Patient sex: F
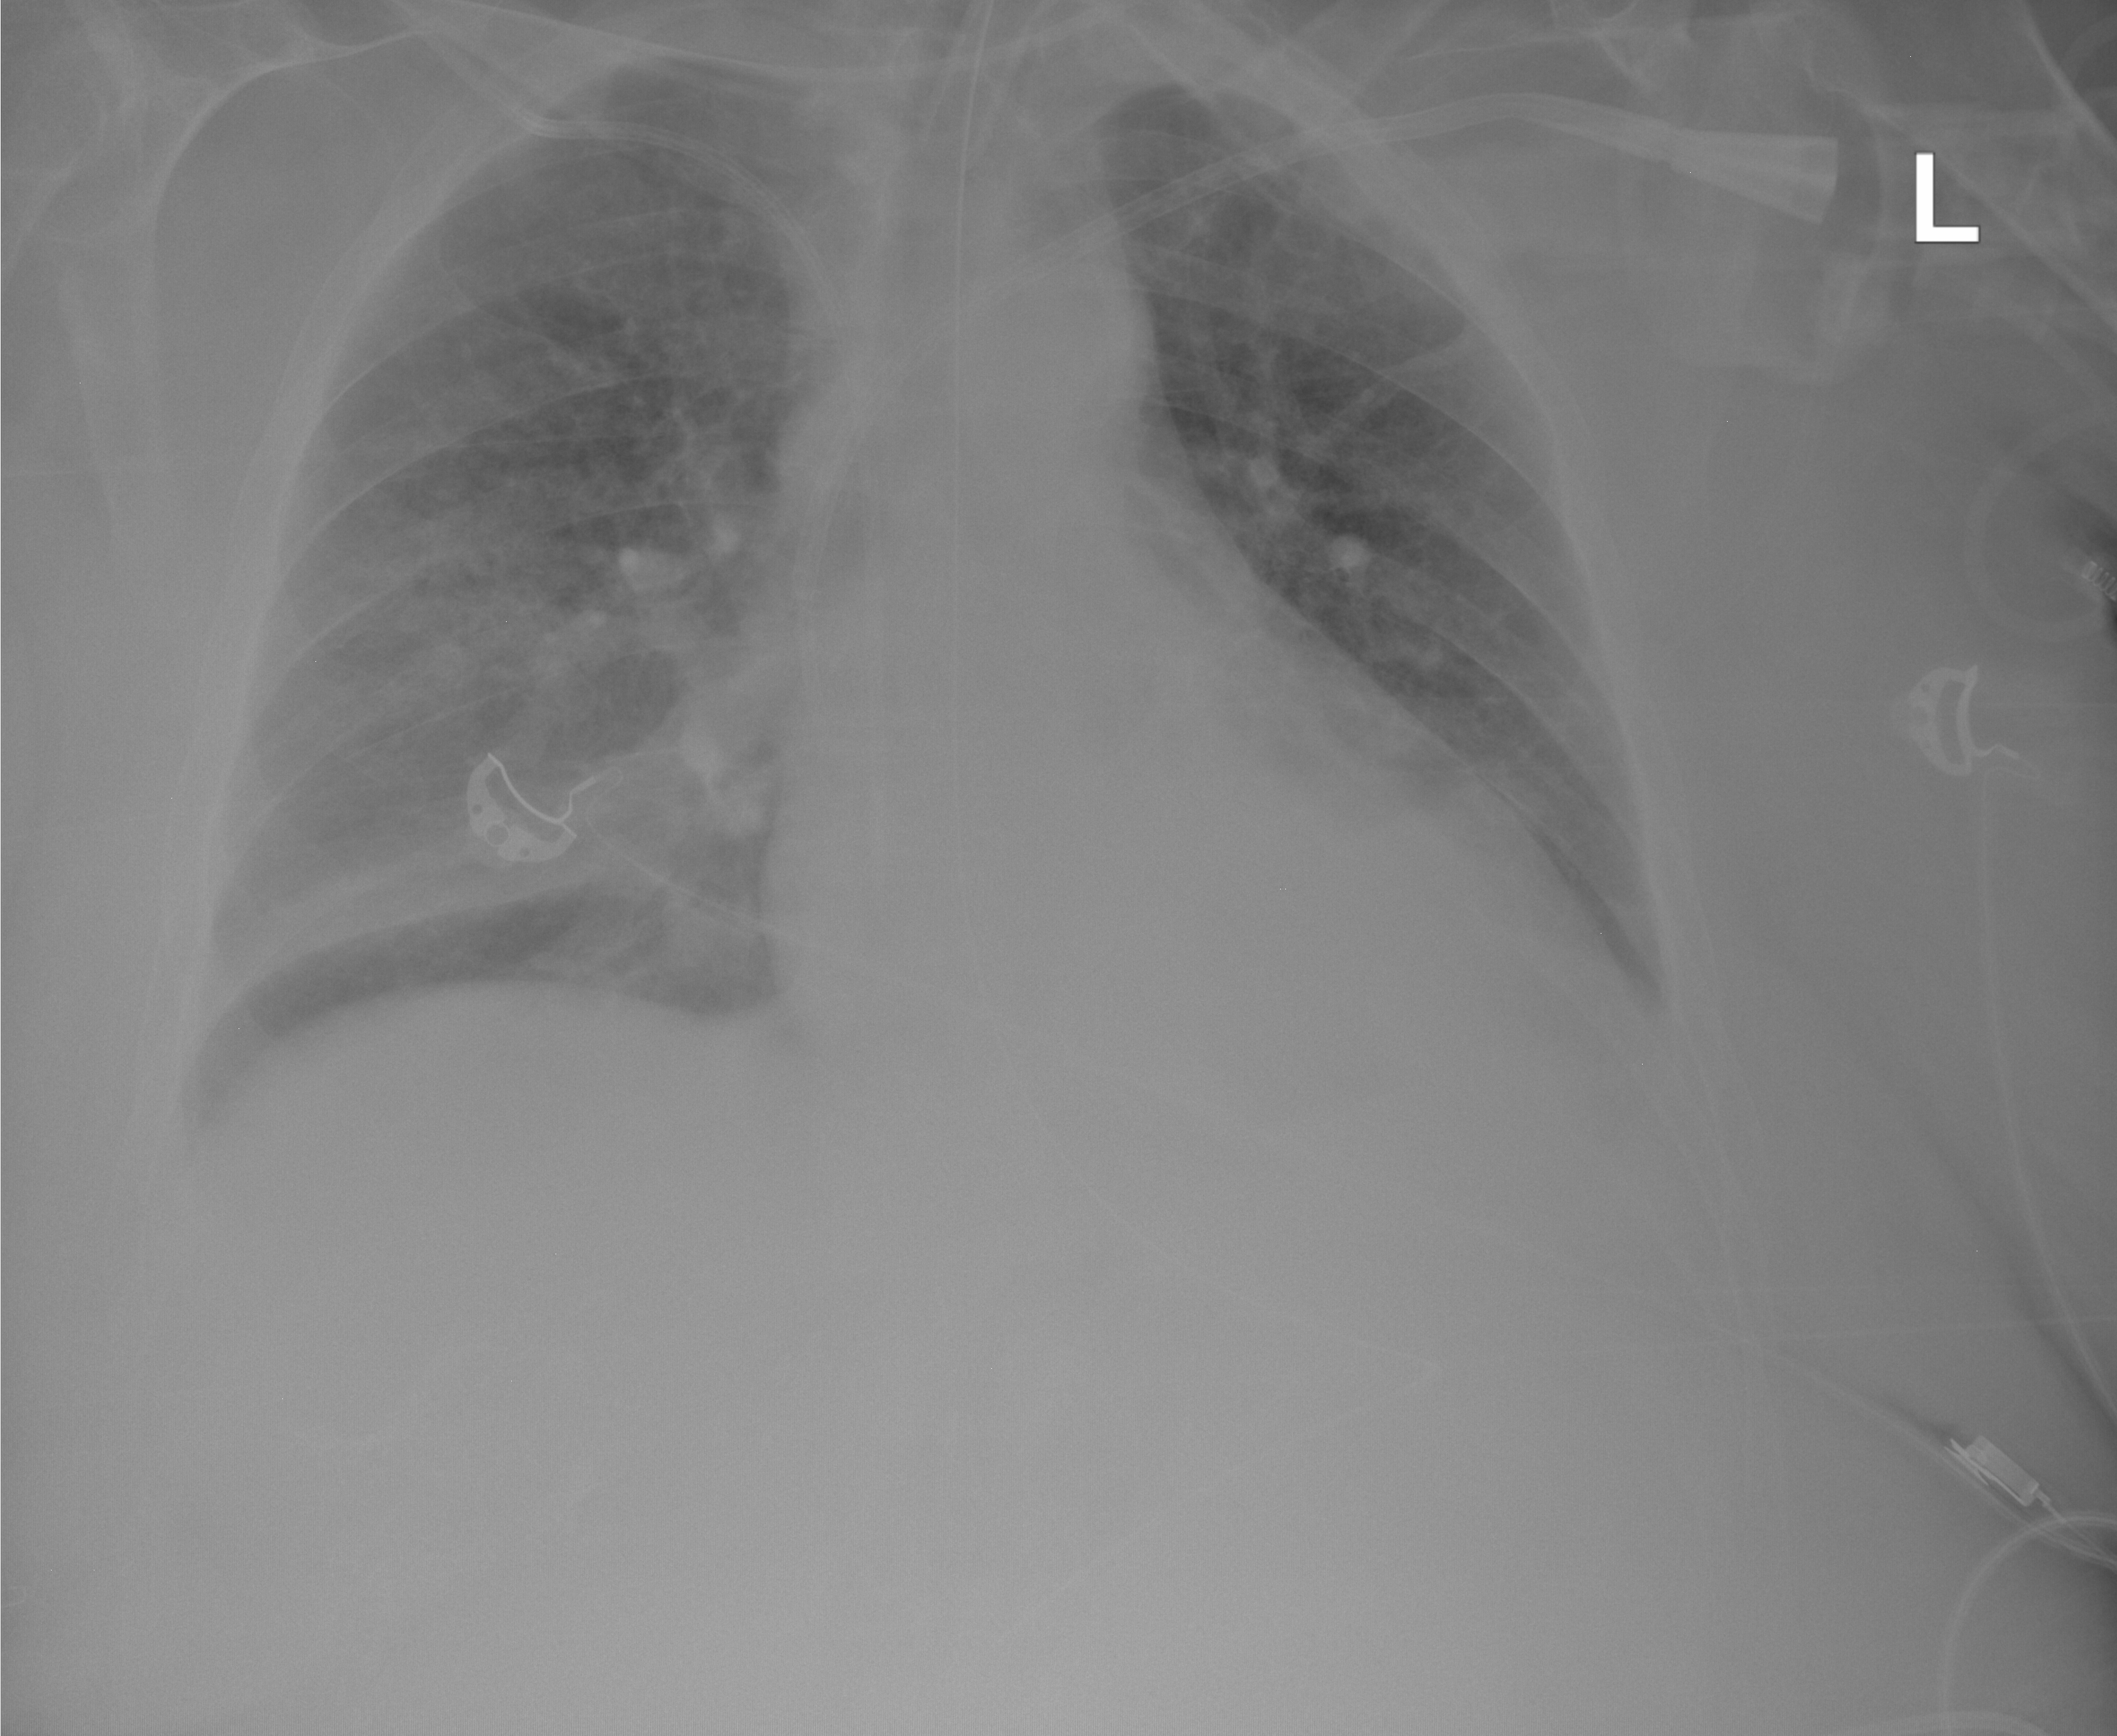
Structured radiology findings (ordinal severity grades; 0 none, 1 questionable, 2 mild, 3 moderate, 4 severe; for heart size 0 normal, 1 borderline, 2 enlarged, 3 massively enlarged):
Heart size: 1
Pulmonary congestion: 0
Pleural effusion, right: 2
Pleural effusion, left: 0
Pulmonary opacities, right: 0
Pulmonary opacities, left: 0
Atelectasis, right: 2
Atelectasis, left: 0